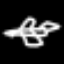
Label: airplane